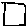
Label: square